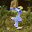
Label: 7